Field crop: tomato
Growth stage: 2
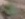
Species: solanum